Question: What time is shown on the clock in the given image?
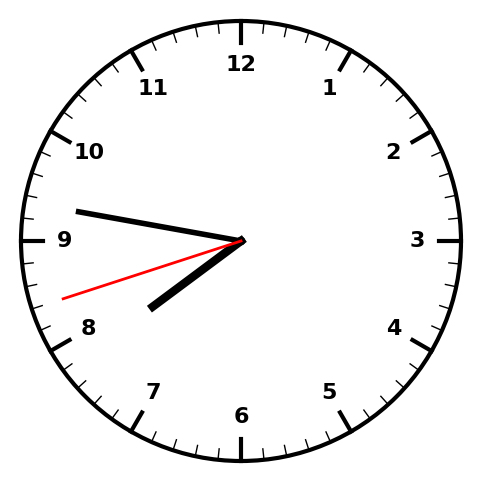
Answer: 07:46:42